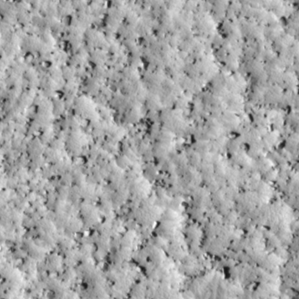
Label: non_frost